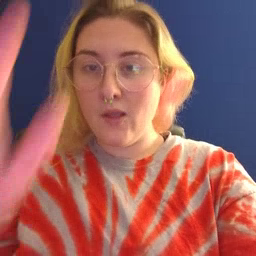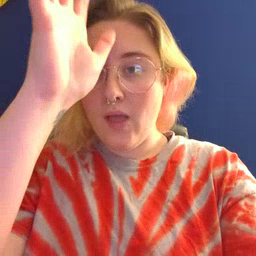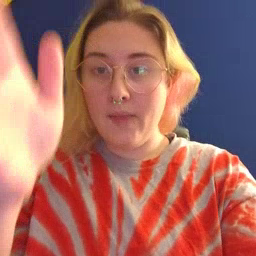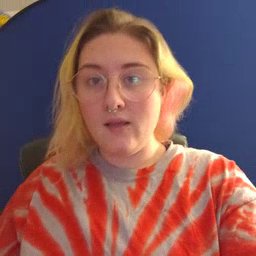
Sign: grandpa